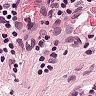
Metastatic tissue present: yes